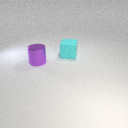
large cyan rubber cube to the right of large purple metal cylinder